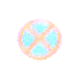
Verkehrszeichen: AbsolutesHalteverbot
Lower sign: FahrzeugeVerbaleAngabe3
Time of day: SunriseSunset
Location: Outdoor (Beach)
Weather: Overcast
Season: NotSpecified
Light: Natural